Question: When I try to load data from my 'initial_data.json' file, I get the error 'IntegrityError: Could not load auth.Permission(pk=24): columns content_type_id, codename are not unique'.
As I learned from <URL>.
But how can I correct this error now, when I exported it without natural keys, deleted the old database and can't reimport the data due to the error stated before?
I tried to change the 'pk' field to another number (see below), but it didn't help (new error: 'IntegrityError: Could not load auth.Permission(pk=10024): columns content_type_id, codename are not unique').

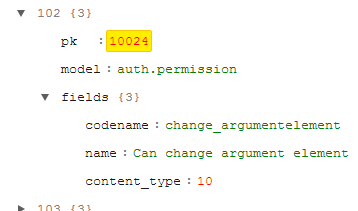
Answer: I fixed the problem by removing from the JSON file all entries except data from my model and importing them.